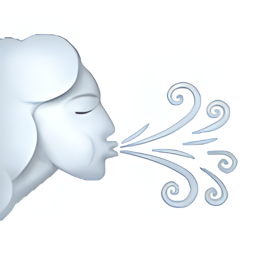
Name: wind blowing face
Emoji: 🌬
Group: Travel & Places
Sub-group: sky & weather